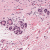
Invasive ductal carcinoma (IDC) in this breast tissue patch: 0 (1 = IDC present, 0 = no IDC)